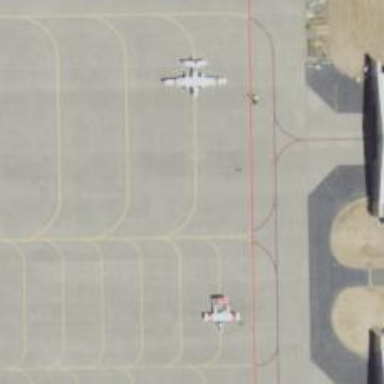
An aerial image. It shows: View of taxiway at the airport.